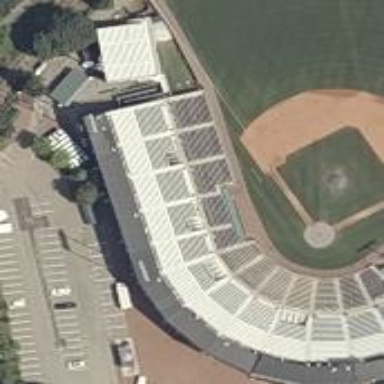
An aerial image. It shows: Stadium used for baseball.